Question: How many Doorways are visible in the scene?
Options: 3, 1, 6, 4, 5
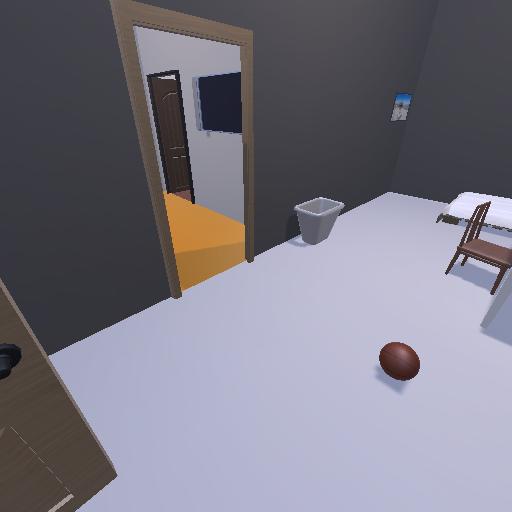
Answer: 3